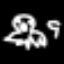
Label: octagon